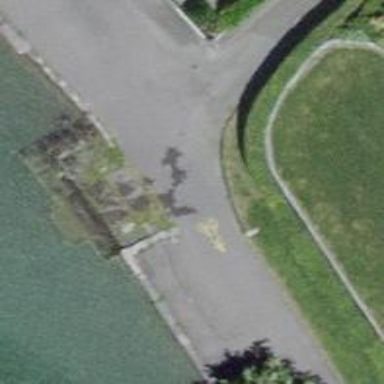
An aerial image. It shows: Slipway on leisure land.